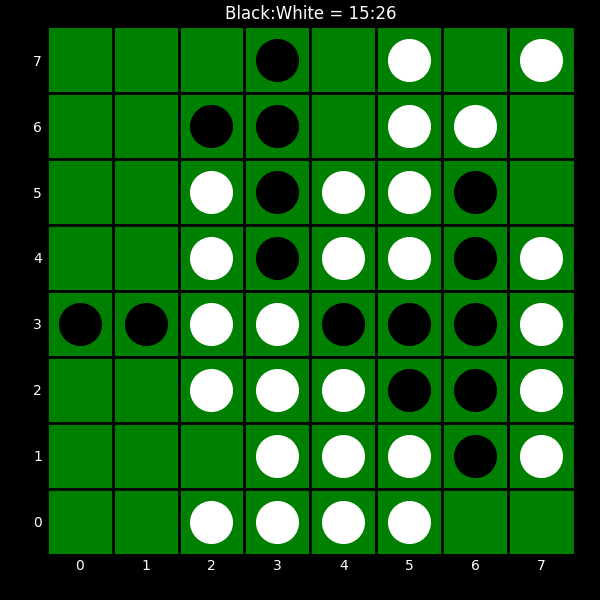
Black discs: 15
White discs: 26